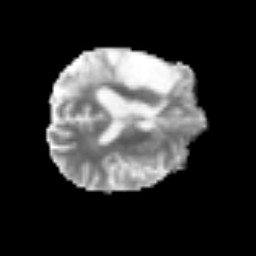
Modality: MD
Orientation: axial
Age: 56
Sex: male
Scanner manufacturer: siemens
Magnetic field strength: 3 T
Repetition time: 3.2 s
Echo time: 0.081 s